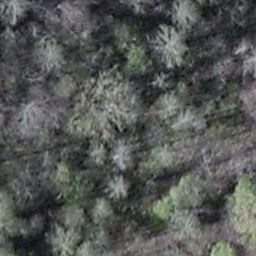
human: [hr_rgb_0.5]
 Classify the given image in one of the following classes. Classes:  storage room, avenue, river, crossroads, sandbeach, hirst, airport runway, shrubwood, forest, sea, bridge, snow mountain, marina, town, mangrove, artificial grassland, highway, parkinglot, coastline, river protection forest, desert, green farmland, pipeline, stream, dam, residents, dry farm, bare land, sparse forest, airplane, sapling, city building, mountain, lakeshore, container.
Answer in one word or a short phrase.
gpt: shrubwood